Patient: sex M, age 45
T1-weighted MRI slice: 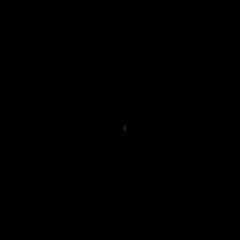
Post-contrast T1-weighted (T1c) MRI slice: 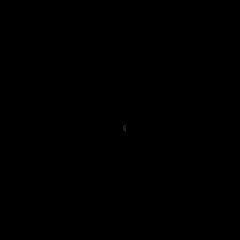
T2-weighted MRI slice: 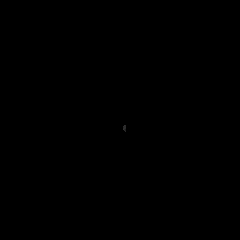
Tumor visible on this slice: no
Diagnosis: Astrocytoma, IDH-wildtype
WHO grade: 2